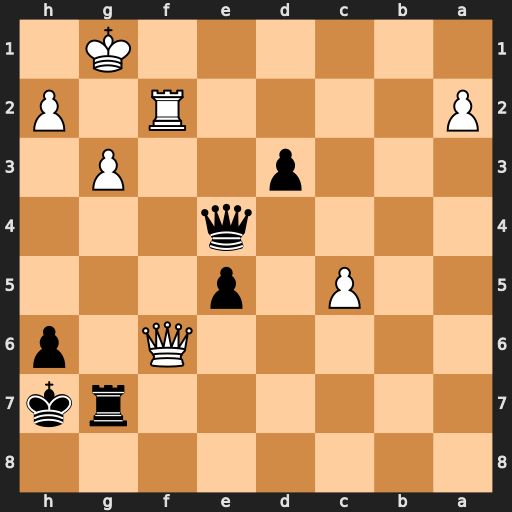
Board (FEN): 8/6rk/5Q1p/2P1p3/4q3/3p2P1/P4R1P/6K1
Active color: b
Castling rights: -
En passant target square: -
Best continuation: d2 Rxd2 Qe1+ Qf1 Qxd2